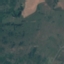
Label: Pasture